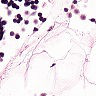
Metastatic tissue present: no